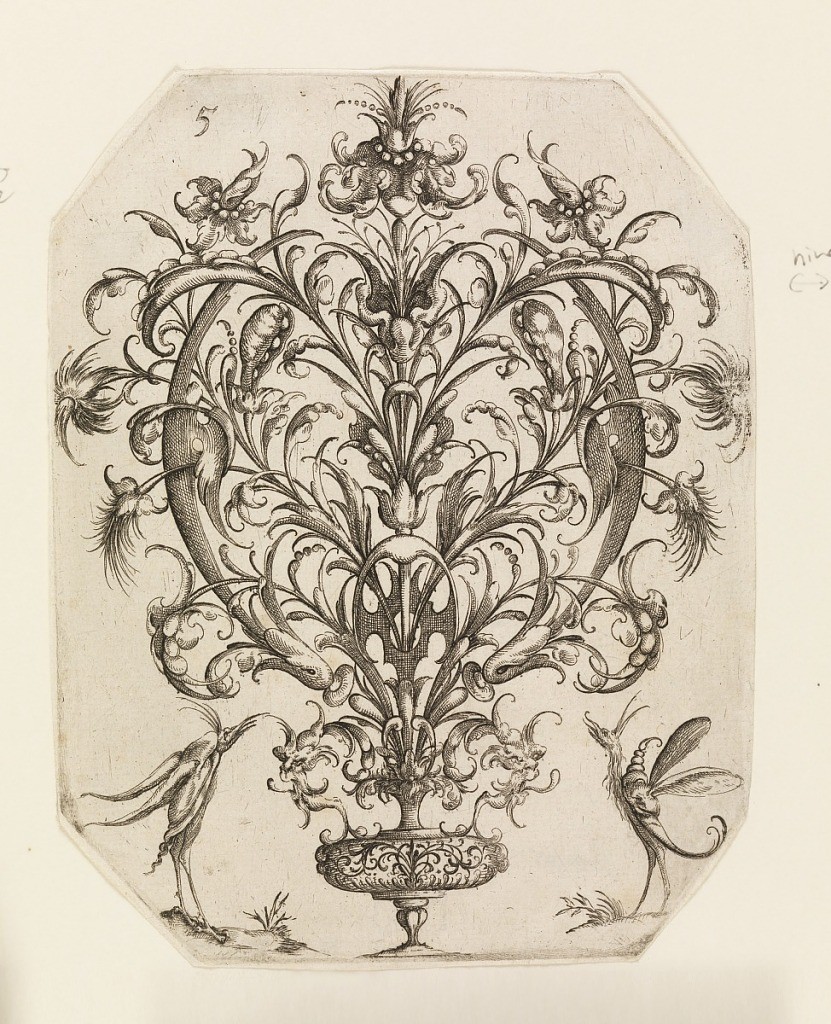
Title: Plate 5, from Die Folge der phantastischen Schmucksträße (Suite of Fantastic Ornamental Bouquets)
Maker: Wendel Dietterlin the Younger, German, active 1610–1614
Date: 1614
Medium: Etching on laid paper
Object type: Print
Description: Two grotesque birds flank the vase from which the nosegay rises.